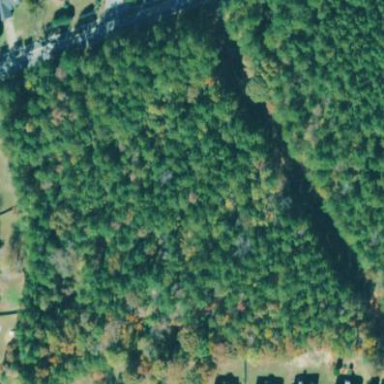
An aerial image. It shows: Forest area.